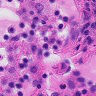
Metastatic tissue present: no